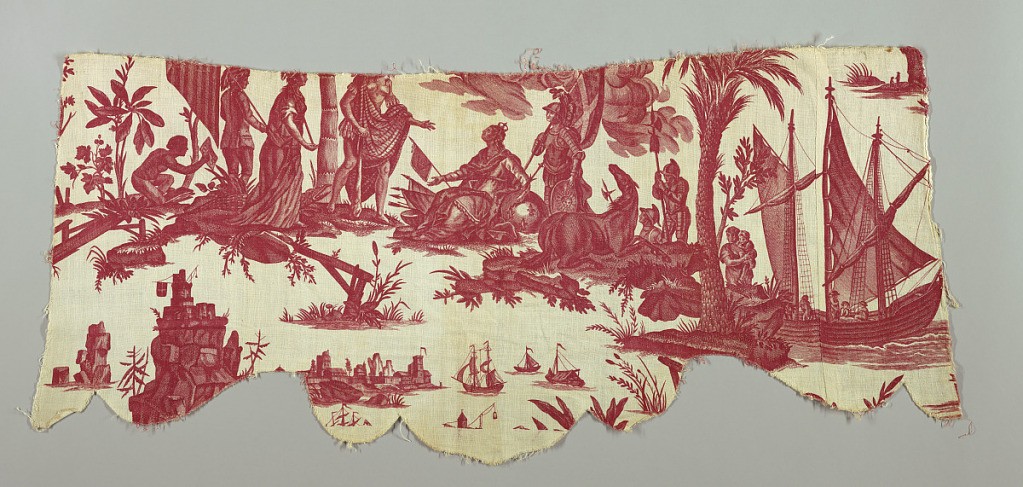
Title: Hommage de l'Amerique a la france
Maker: Oberkampf & Cie., Jouy-en-Josas, France, 1759–1815
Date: ca. 1783
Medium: cotton Technique: printed by engraved plate on plain weave
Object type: Fragment
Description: Valance shaped piece showing a crowned seated figure symbolizing France receiving homage from an Indian figure symbolizing America.